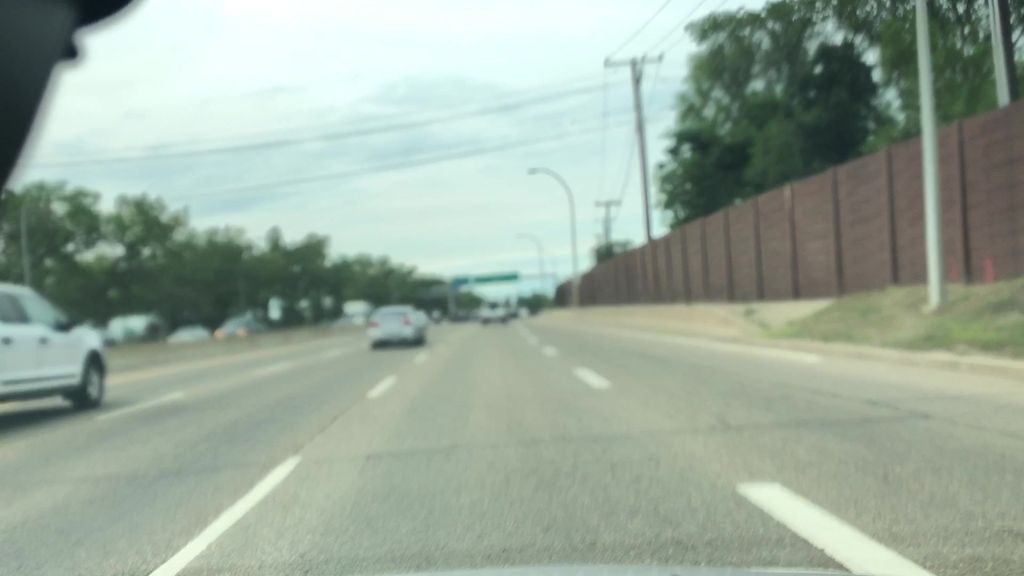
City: edmonton